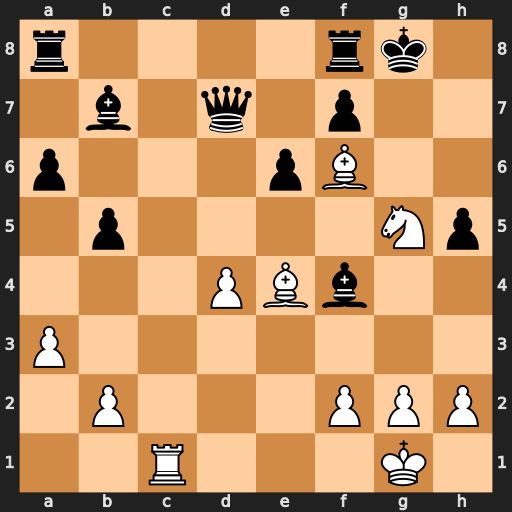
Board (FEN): r4rk1/1b1q1p2/p3pB2/1p4Np/3PBb2/P7/1P3PPP/2R3K1
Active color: w
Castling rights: -
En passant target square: -
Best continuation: Bh7#